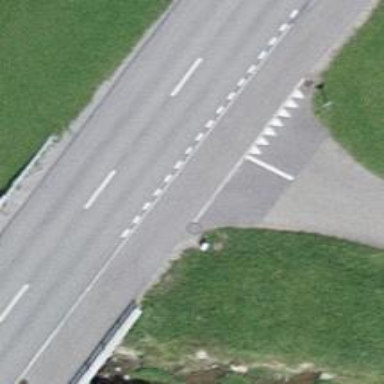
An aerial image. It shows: Road with "give way" sign.